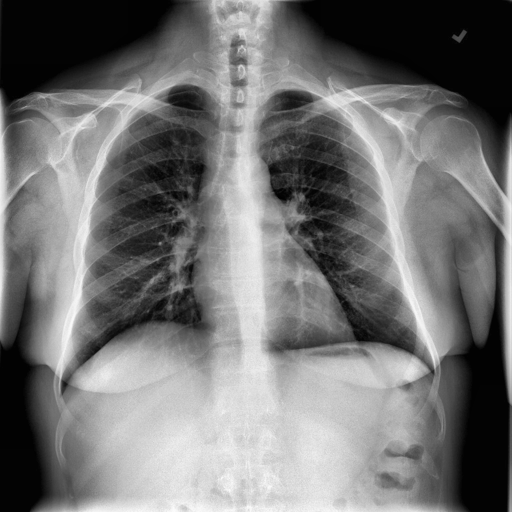
Finding: NORMAL